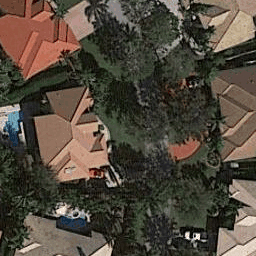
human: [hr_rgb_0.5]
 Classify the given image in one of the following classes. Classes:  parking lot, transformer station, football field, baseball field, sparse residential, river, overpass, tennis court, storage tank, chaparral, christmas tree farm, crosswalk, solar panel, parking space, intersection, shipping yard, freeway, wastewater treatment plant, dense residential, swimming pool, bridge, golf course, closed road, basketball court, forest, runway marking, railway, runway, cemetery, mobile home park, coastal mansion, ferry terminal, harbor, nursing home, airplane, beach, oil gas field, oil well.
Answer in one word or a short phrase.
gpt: coastal mansion